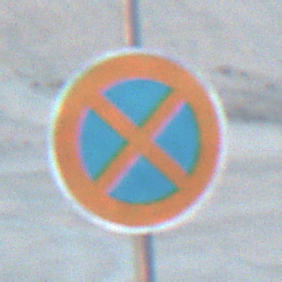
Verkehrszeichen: AbsolutesHalteverbot
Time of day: SunriseSunset
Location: Outdoor (Beach)
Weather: PartlyCloudy
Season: NotSpecified
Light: Natural